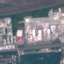
Land use / land cover: Industrial